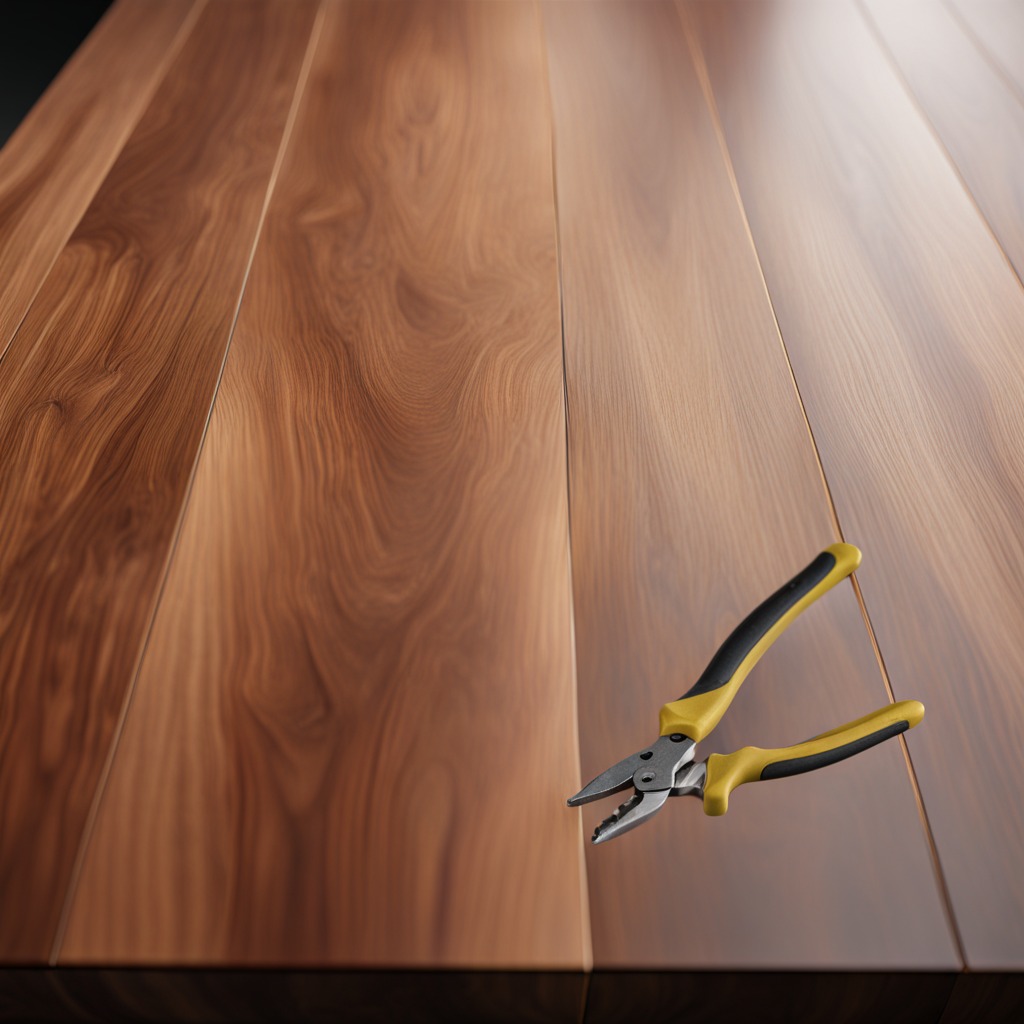
A plier is lying on a wooden table in a carpentry studio.